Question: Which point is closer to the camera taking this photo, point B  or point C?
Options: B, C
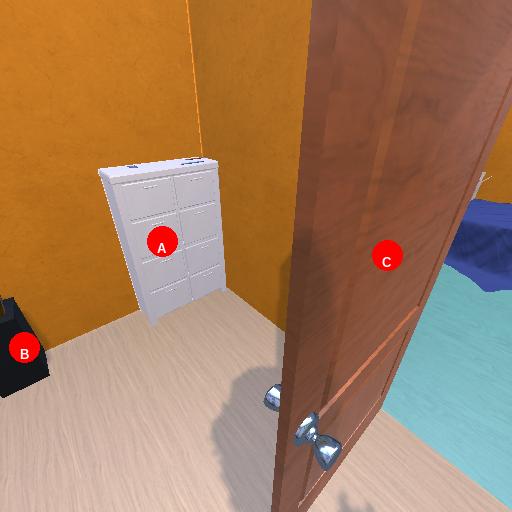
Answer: B